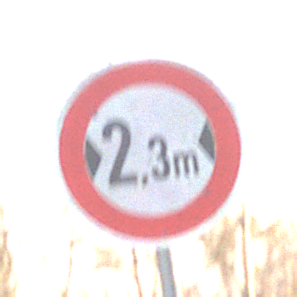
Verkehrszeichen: TatsaechlicheBreite2Komma3
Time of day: SunriseSunset
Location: Outdoor (Nature)
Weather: PartlyCloudy
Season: NotSpecified
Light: Natural